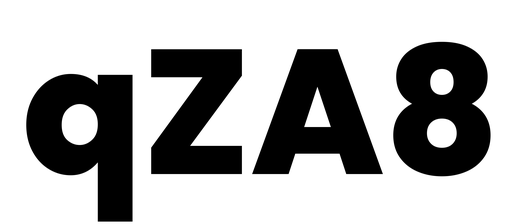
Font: Poppins-ExtraBold